Question: I would like to keep this layout on specific action:

Nowadays, I can collapse or expand this 'CoordinatorLayout' by performing swipe on it. I want to block this behavior.
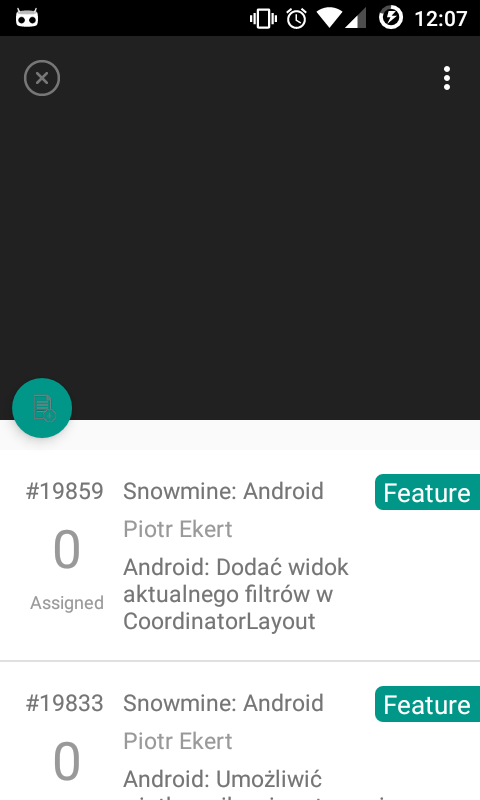
Answer: I assume your list is using a 'RecyclerView'.
You can turn off nested scrolling on your 'RecyclerView' which will disable the toolbar collapse:
'''
recyclerView.setNestedScrollingEnabled(false);
'''
You can lock the toolbar by clearing the scroll flags:
'''
CollapsingToolbarLayout toolbar = findViewById(R.id.collapsingToolbar); // or however you need to do it for your code
AppBarLayout.LayoutParams params = (AppBarLayout.LayoutParams) toolbar.getLayoutParams();
params.setScrollFlags(0); // clear all scroll flags
'''